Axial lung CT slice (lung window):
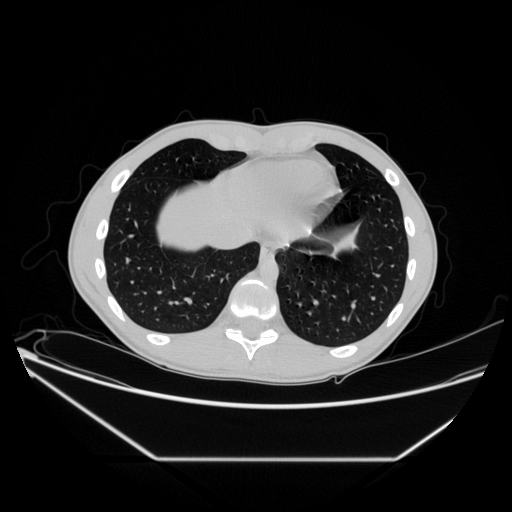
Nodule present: no